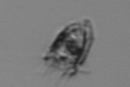
Label: Tintinnopsis